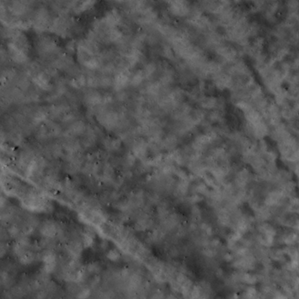
Label: non_frost